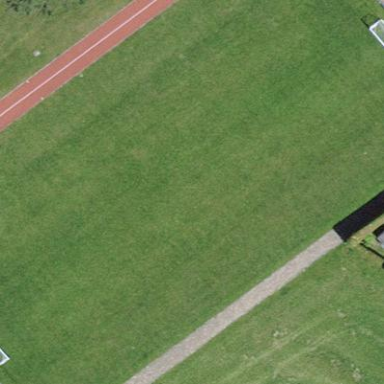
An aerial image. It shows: Soccer pitch for leisureland activities.